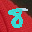
Label: 8